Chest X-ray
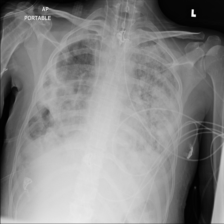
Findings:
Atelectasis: negative
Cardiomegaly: negative
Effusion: negative
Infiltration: negative
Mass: negative
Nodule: negative
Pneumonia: negative
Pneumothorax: negative
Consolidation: positive
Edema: negative
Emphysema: negative
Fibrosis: negative
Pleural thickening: negative
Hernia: negative